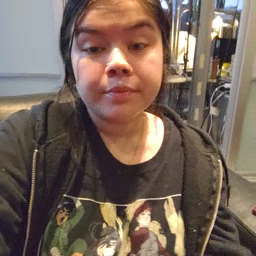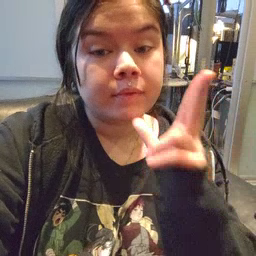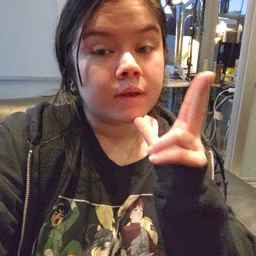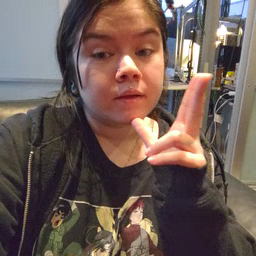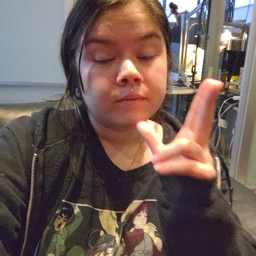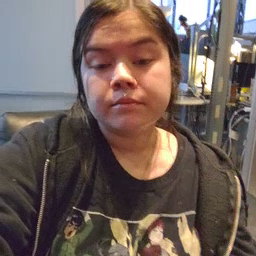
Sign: hen